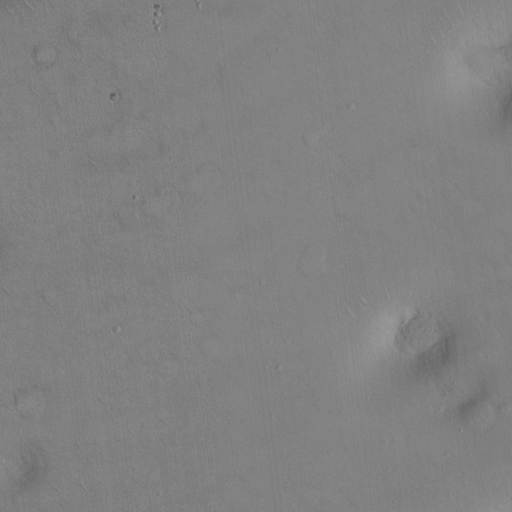
Classes present: Background, Cone